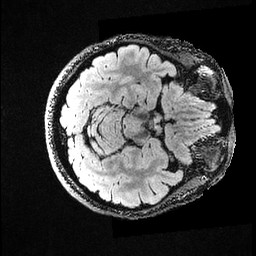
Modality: FLAIR
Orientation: axial
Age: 36
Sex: female
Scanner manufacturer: ge
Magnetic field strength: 3 T
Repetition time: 4.802 s
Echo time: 0.1171 s